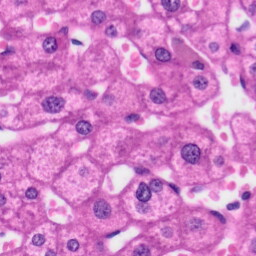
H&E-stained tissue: Liver